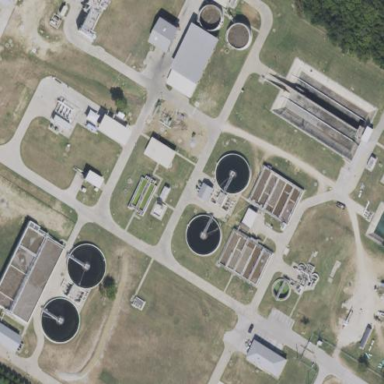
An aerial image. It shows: Wastewater plant.